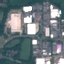
Label: Industrial